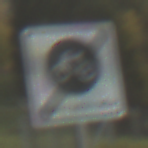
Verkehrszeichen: EndeFahrradstrasse
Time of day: SunriseSunset
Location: Outdoor (Nature)
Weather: PartlyCloudy
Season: NotSpecified
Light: Natural